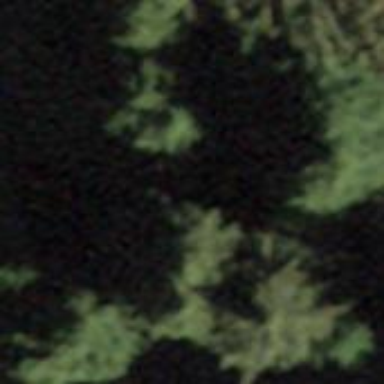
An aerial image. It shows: Forest area.